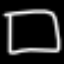
Label: square